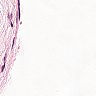
Metastatic tissue present: no